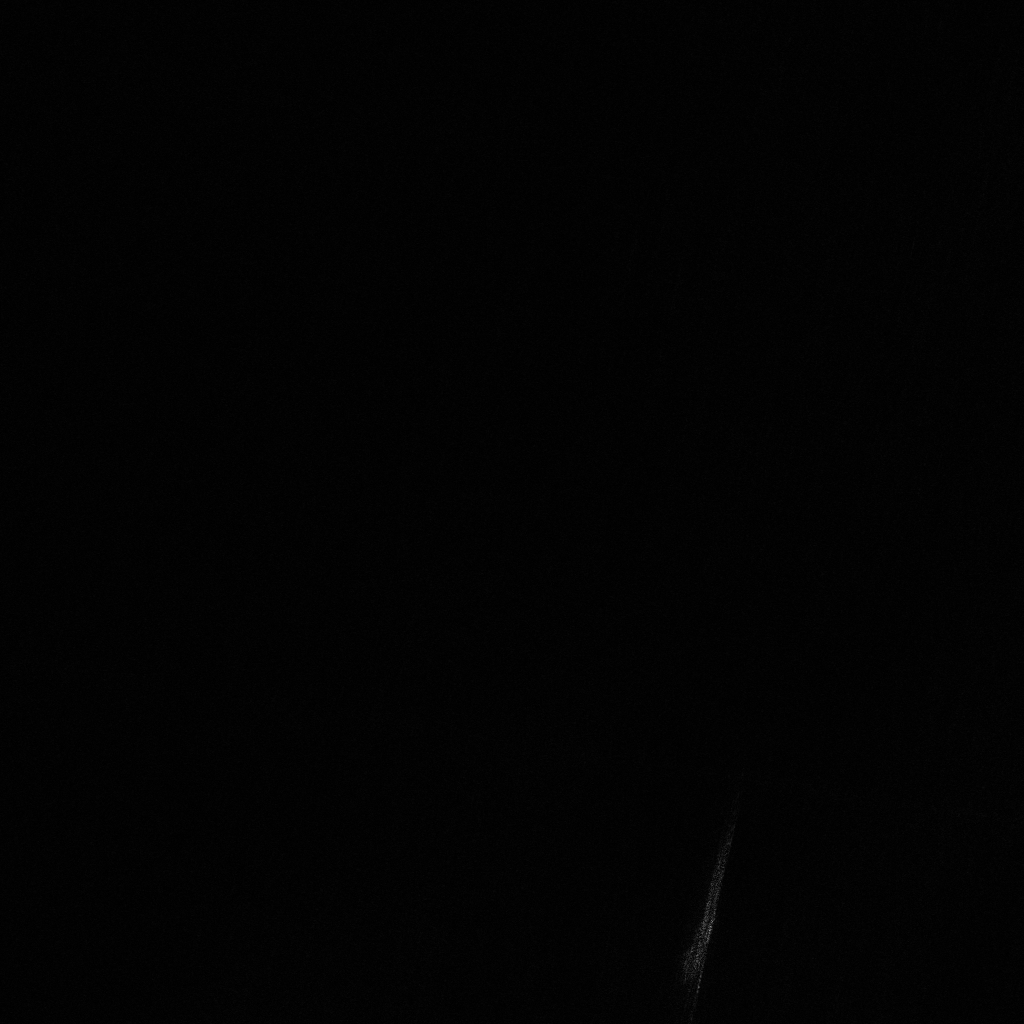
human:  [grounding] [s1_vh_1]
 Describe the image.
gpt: In the satellite image, there is  <ref>1 large container </ref> <box>[[67, 86, 69, 95, 13]]</box> located at bottom.